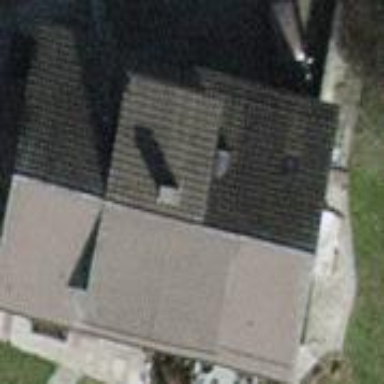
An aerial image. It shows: Detached building.